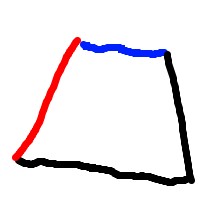
Shape: trapezoid